Question: In my project I have comma separated data like this, (other attributes also exist). Basically, a movie dataset having different information related to that movie.

The interface would have simply help people to filter the Movie list of their choices based on their preferences (selections like year=2011,Actor=Tim AND Saw etc).
The interface includes filters which take input conditions for (Movie,Year,Actor,Music etc). These filters are dynamically populated from database and are sorted based on count and have a corresponding count beside the label. Upon selection of a filter, other filter values also dynamically change.
For this to happen in MySql, I think, we need to normalise data into multiple tables having a common ID. But, when number of columns have more such comma separated data and with such a large dataset, With number of JOIN operations doesn't it slow down the interface?
Is there any alternative? Am I missing something? Or should I look for options outside MySql? If so, what are they? Can NoSql be of help?
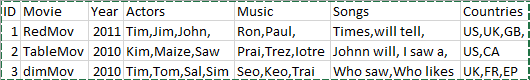
Answer: You are thinking of your data in a very relational way, so I would recommend you to <URL> and use a relational database.
Don't worry too much about the performance of JOINs. As long as the joins are on equality of pre-defined secondary keys, and all search-able fields have indexes, the performance should be acceptable.
When you really want to look at a No-SQL solution, you could look at graph-based databases like <URL>.